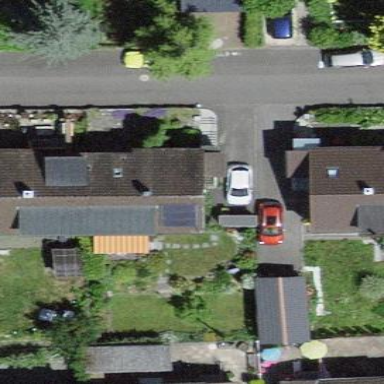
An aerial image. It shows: Semi-detached house with gabled roof.